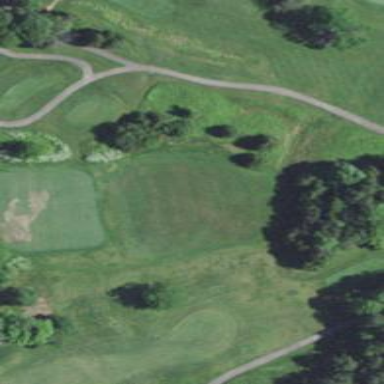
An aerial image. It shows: Grassy area designated as driving range for golf.